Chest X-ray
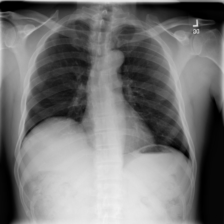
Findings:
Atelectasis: negative
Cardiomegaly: negative
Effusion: negative
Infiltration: positive
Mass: negative
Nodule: negative
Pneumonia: negative
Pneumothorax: negative
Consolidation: negative
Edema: negative
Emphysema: negative
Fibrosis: negative
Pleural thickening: negative
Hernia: negative